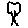
Label: tree